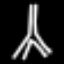
Label: The Eiffel Tower